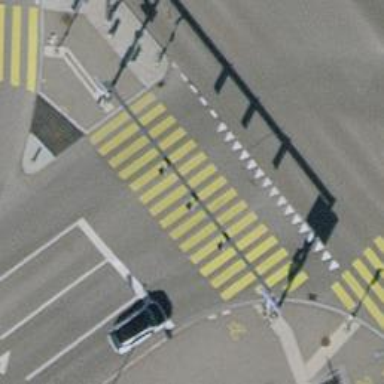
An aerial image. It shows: Asphalt footway with crossing controlled by traffic signals.